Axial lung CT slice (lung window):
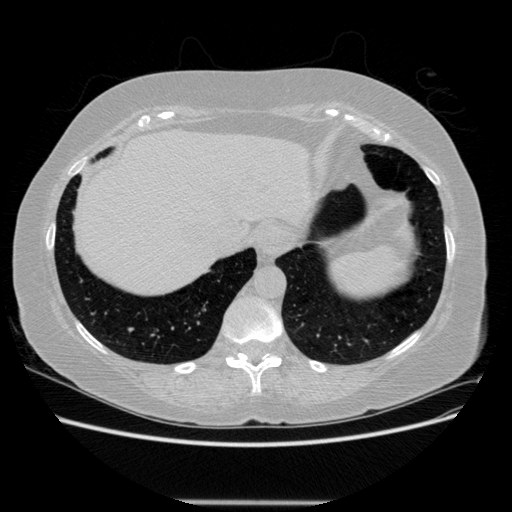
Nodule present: no